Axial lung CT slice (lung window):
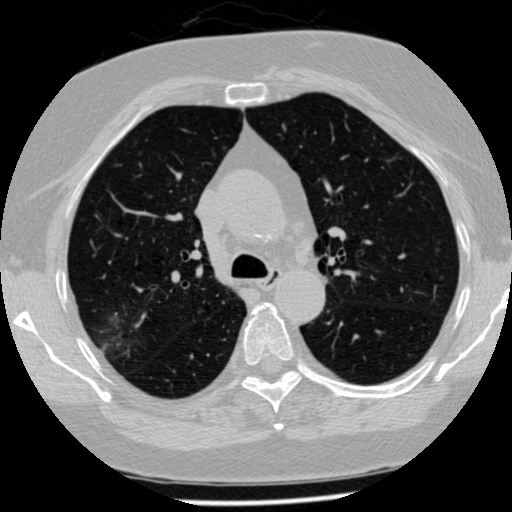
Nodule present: yes
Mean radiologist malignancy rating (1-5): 3.5